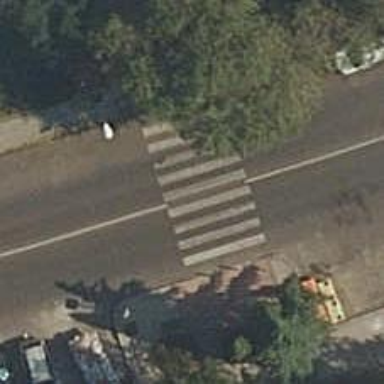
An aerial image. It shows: Zebra crossing on the road.